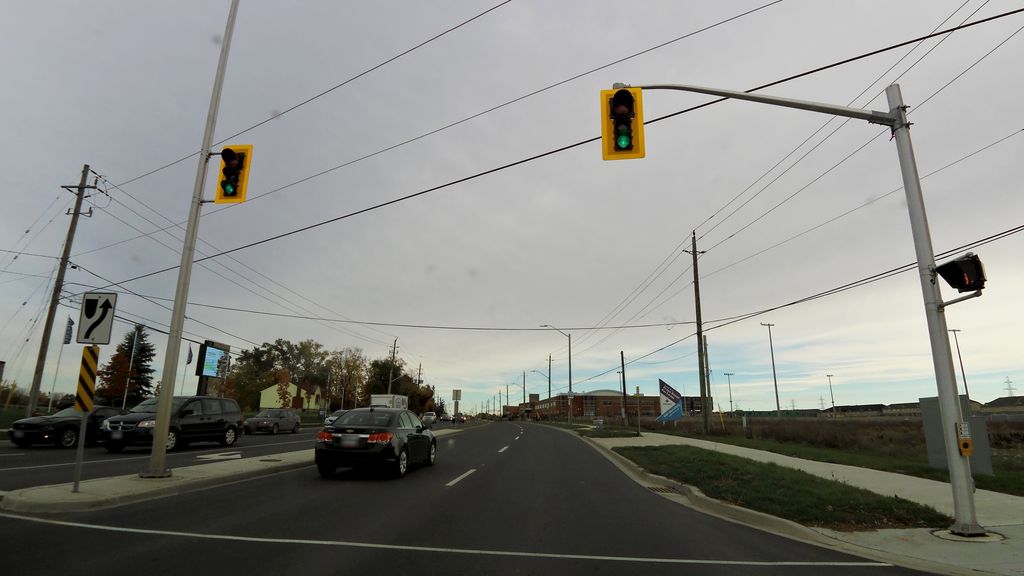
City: hamilton